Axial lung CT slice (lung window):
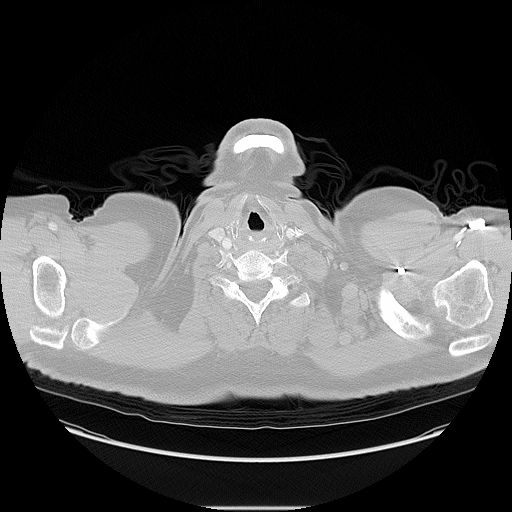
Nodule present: no